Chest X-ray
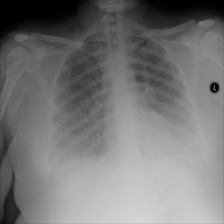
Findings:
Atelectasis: negative
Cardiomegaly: negative
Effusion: positive
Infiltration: negative
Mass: negative
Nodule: negative
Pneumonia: negative
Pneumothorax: negative
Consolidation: negative
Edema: positive
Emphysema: negative
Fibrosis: negative
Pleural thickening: negative
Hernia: negative